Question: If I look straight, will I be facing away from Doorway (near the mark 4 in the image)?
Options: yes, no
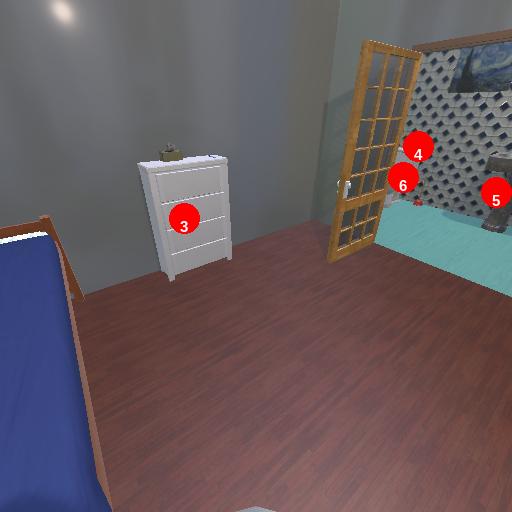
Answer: yes